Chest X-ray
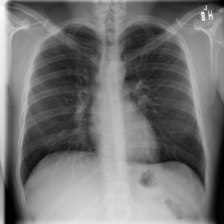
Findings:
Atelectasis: negative
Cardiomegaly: negative
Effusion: negative
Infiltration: negative
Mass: negative
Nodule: negative
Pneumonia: negative
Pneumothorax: negative
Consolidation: negative
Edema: negative
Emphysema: negative
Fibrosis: negative
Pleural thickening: negative
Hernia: negative